Interaction volume radius: 5 \u00c5
Interaction volume height: 15 \u00c5
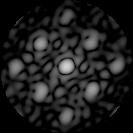
Disorder parameter: 0.2611